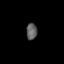
Tissue: prostate
Cell type: Myeloid cells
Senescence score: 0.1812
Nuclear area (px): 176
Mean DAPI intensity: 92.619